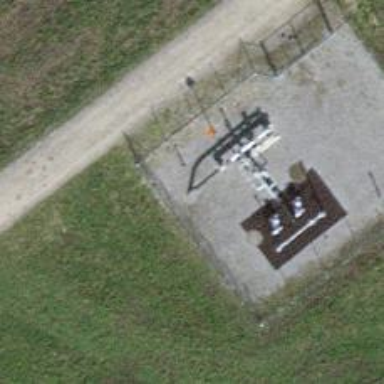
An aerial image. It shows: Pipeline structure is shown.